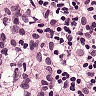
Metastatic tissue present: no